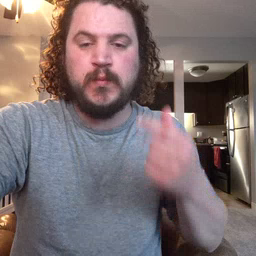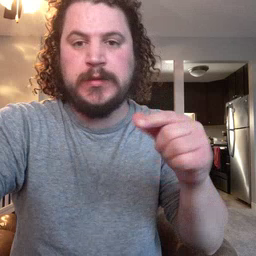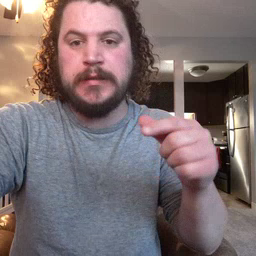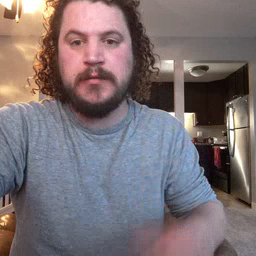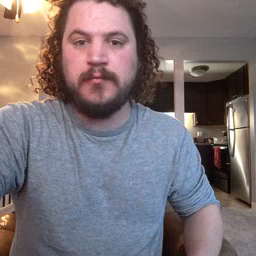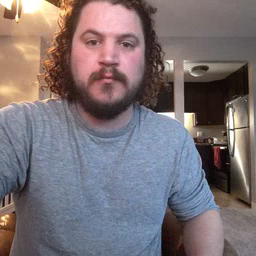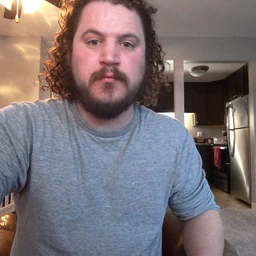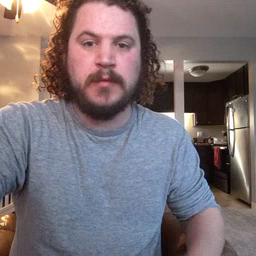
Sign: green